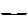
Label: line